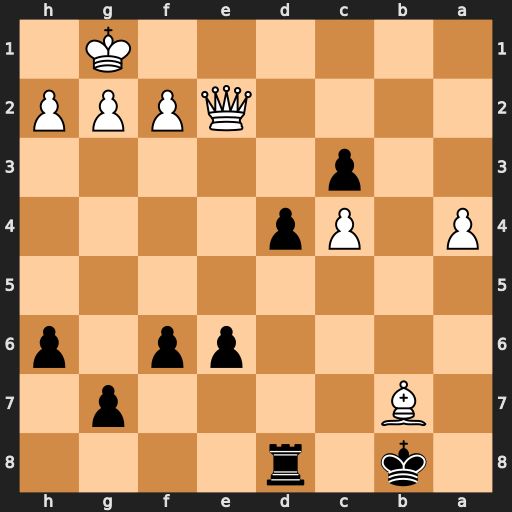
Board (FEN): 1k1r4/1B4p1/4pp1p/8/P1Pp4/2p5/4QPPP/6K1
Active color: b
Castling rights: -
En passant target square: -
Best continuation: d3 Qd1 c2 Qd2 Kxb7